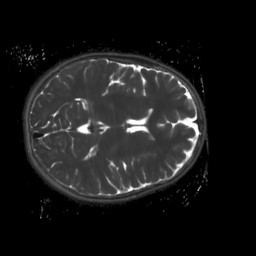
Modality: T2map
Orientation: axial
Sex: female
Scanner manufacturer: siemens
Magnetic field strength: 3 T
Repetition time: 4 s